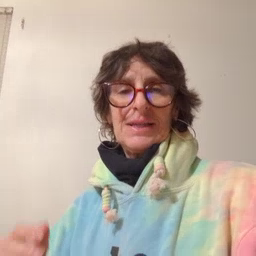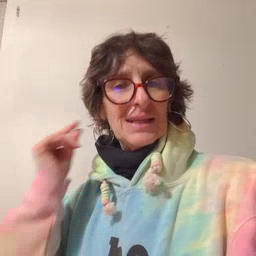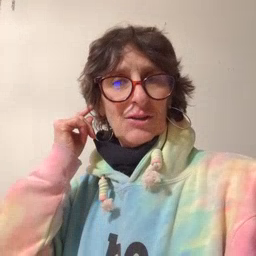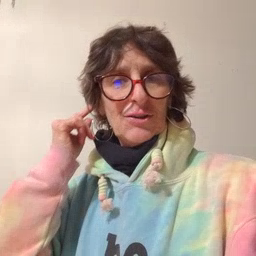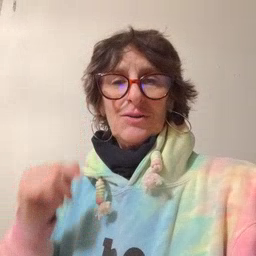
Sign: ear